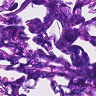
Metastatic tissue present: no